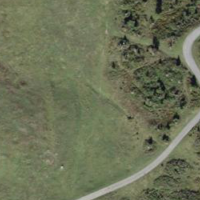
EUNIS habitat code: 23
Species observed at this site:
Vaccinium myrtillus
Anthus trivialis